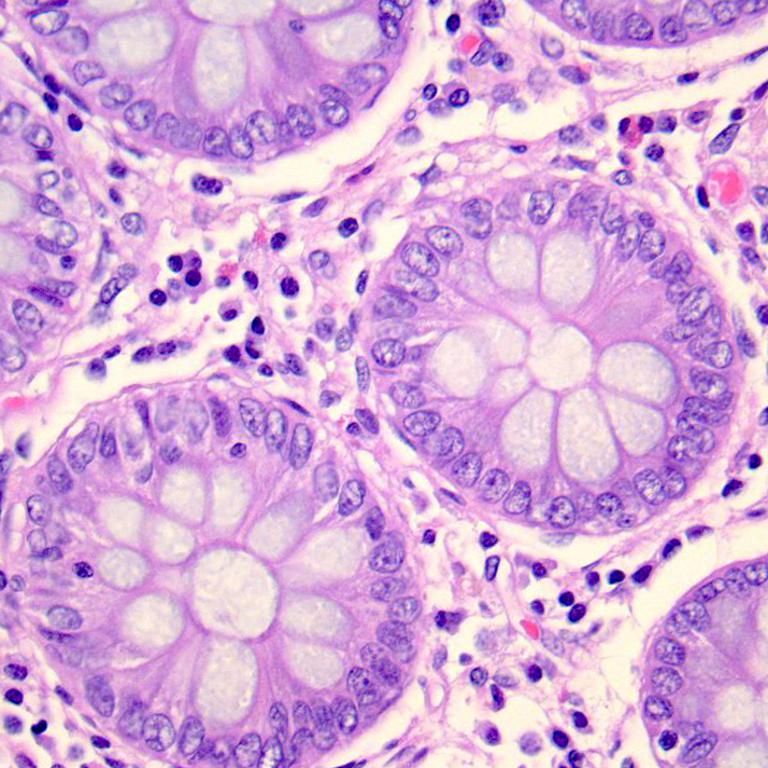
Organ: colon
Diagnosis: benign